Question: I want to create such a dialog to show progress bar like I have attached. I want to show some sequence of pictures while some work is doing in background and progress bar is showing to the user. How can I make such a activity/dialog? Can anyone advice me something?

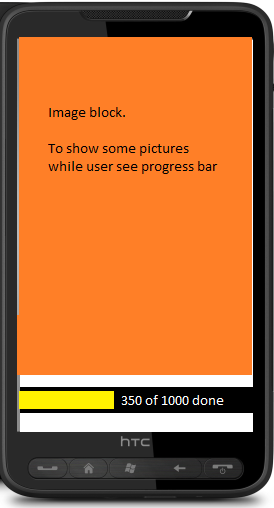
Answer: Utilize the ProgressBar ui element.
<URL>
Your layout would look something like below.
'''
<LinearLayout
android:orientation="horizontal"
... >
<ImageView
android:layout_width="wrap_content"
android:layout_height="wrap_content"
..... />
<ProgressBar
android:layout_width="wrap_content"
android:layout_height="wrap_content"
style="@android:style/Widget.ProgressBar.Horizontal"
android:layout_marginRight="5dp" />
</LinearLayout>
'''
Then in your activity, while your updating the progress bar in the "onProgressUpdate" of an <URL> you can also switch out the image in the imageView, on some kind of interval.